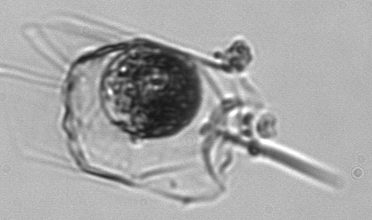
Label: Ditylum_brightwellii